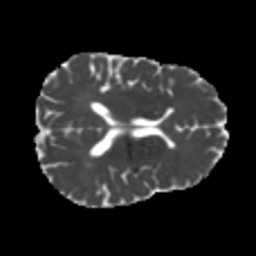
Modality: MD
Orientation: axial
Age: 26
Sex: male
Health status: healthy
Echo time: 0.074 s